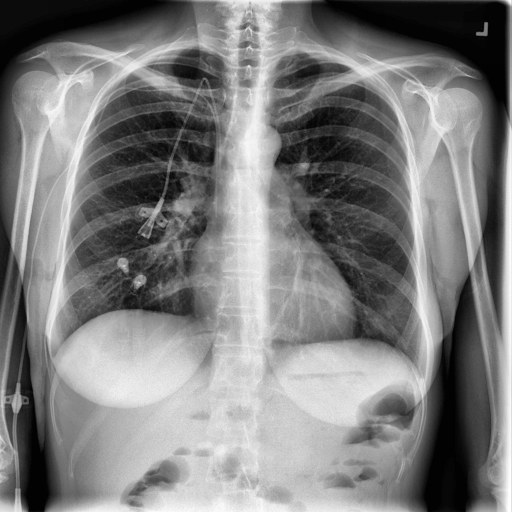
Finding: NORMAL